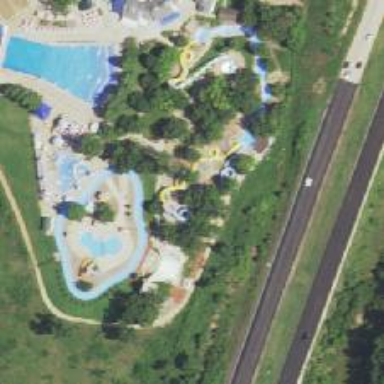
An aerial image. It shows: Water slide attraction.